Question: I want to set 2 tabs in above layout and 4 tab below layout as shown follow
is it possible in android.
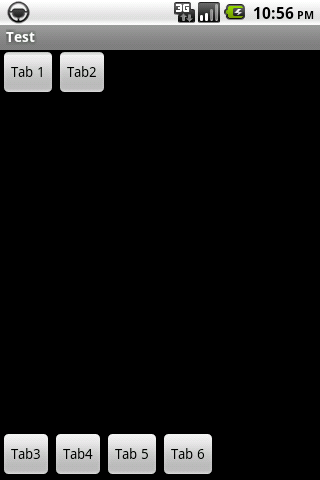
Answer: Hi Hellboy do you mean with the same Tabhost, unfortunately thats not possible... =(
but you will do your own implementation, check this...
<URL>